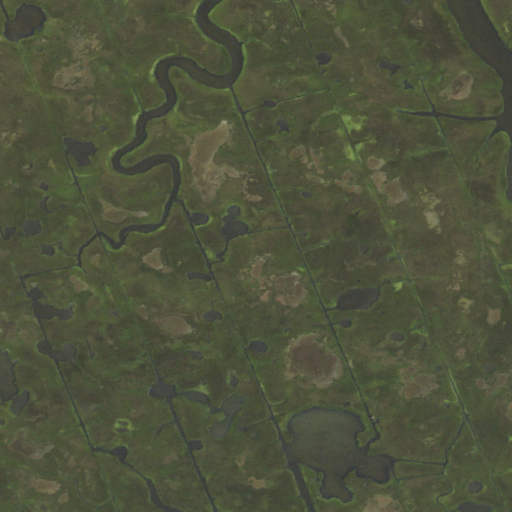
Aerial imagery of island in New York named Cedar Island containing herbaceous wetlands and open water